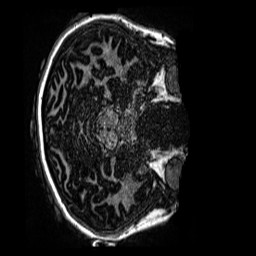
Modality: MP2RAGE
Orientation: axial
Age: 14
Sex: female
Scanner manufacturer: siemens
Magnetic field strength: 3 T
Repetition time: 4 s
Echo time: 0.00299 s